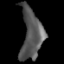
Tissue: lung
Cell type: Epithelial cells
Senescence score: 0.1696
Nuclear area (px): 1040
Mean DAPI intensity: 87.829